Interaction volume radius: 5 \u00c5
Interaction volume height: 10 \u00c5
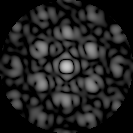
Disorder parameter: 0.4677